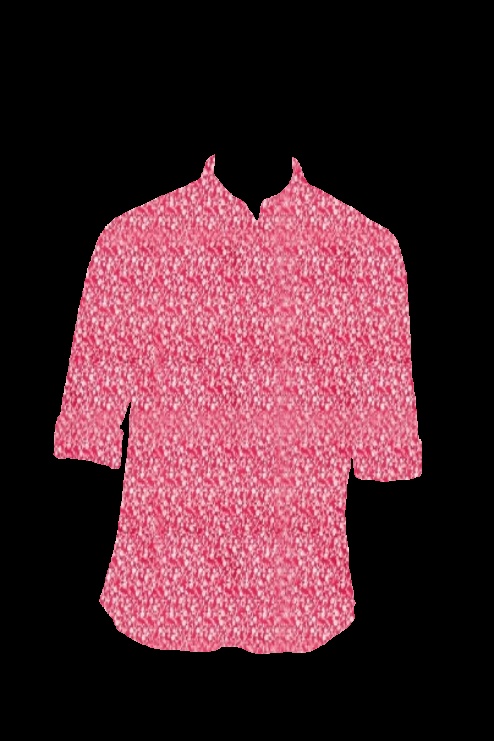
pink kalahari floral tee